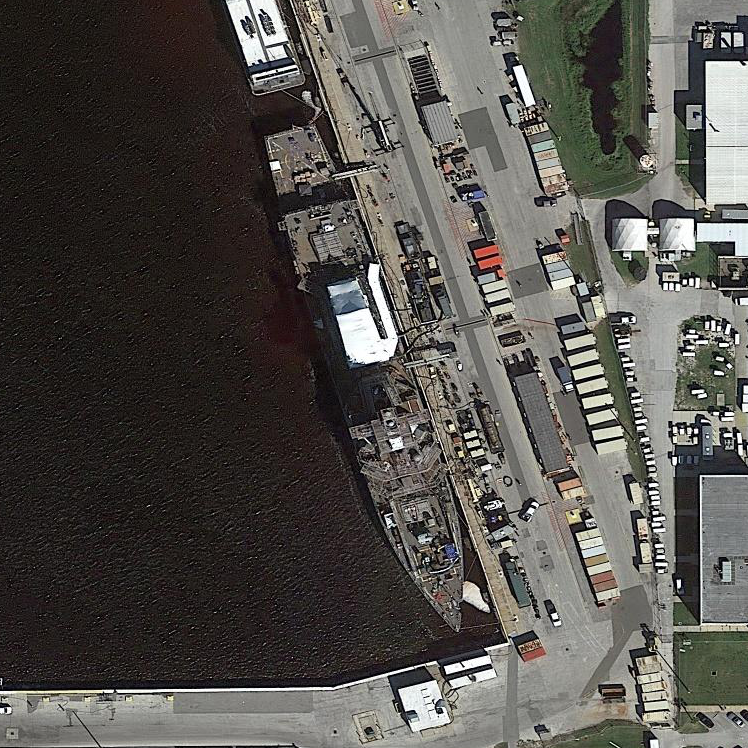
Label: destroyer